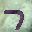
Label: 7